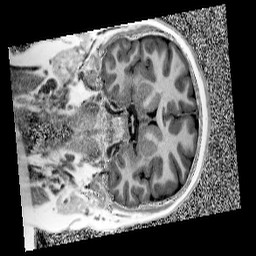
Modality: UNIT1
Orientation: coronal
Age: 11
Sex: male
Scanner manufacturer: siemens
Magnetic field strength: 3 T
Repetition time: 4 s
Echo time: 0.00299 s